Aerial crown-view tile of a tropical tree (Barro Colorado Island, Panama), acquired 20241216:
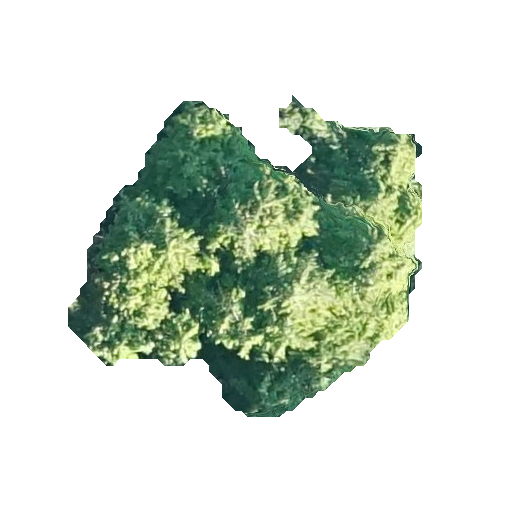
Species: Quararibea stenophylla
GBIF accepted scientific name: Quararibea stenophylla
Crown area: 110.612 m²